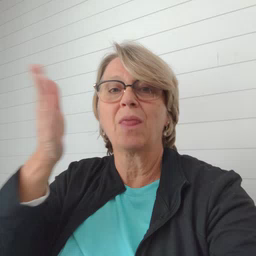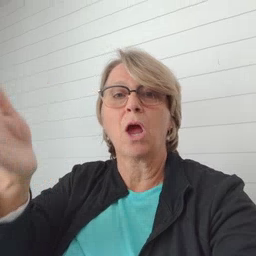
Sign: there